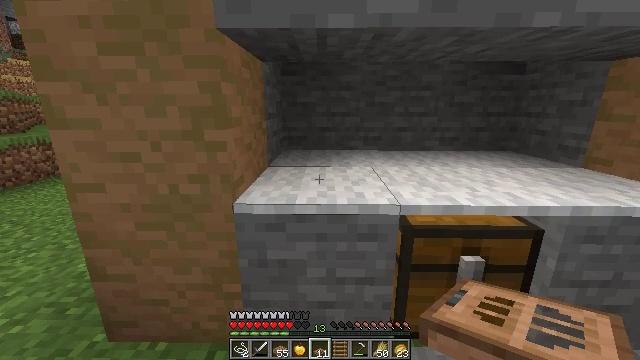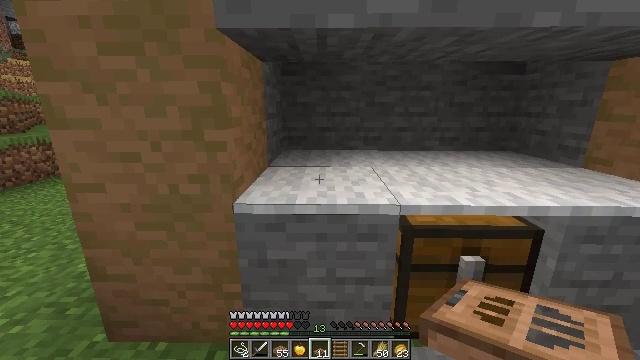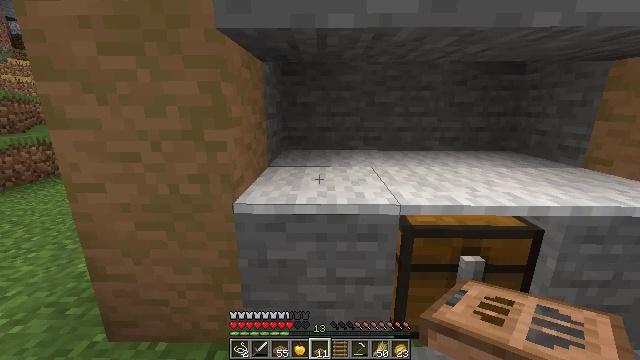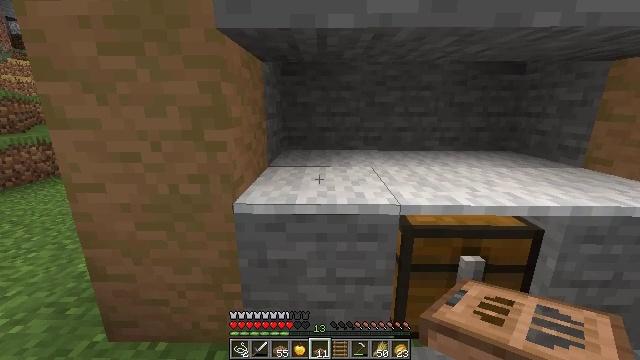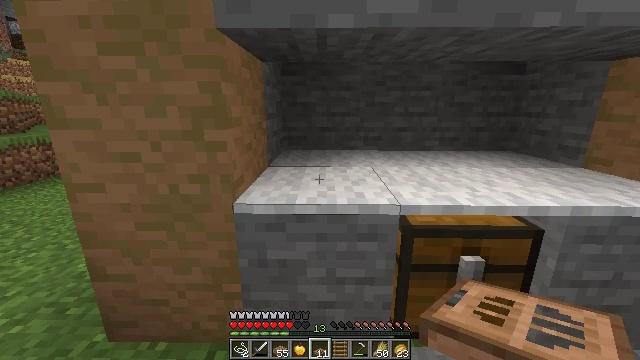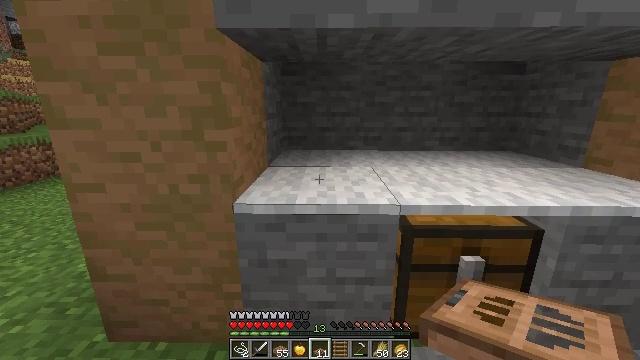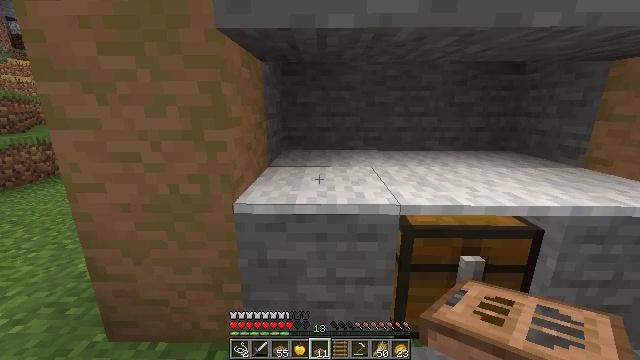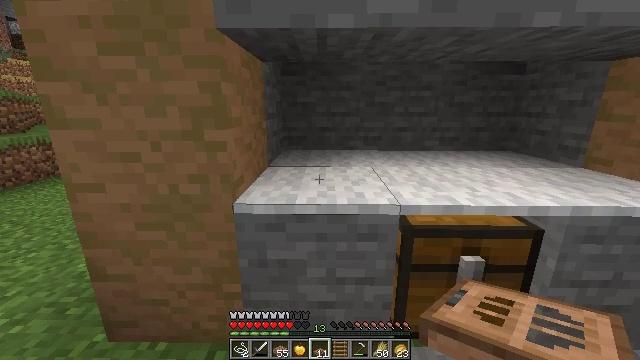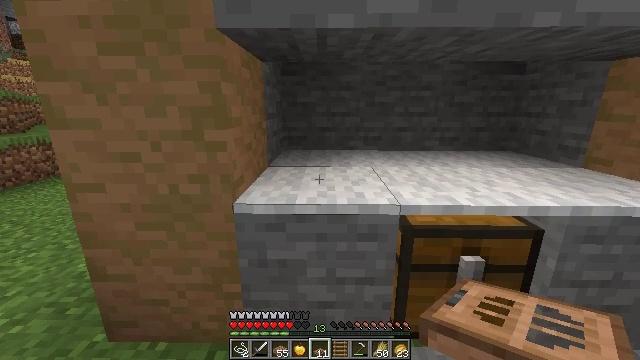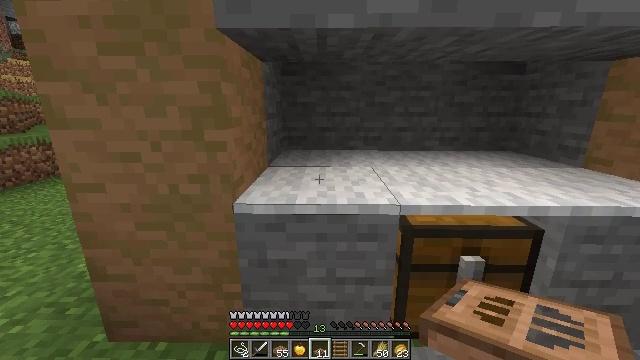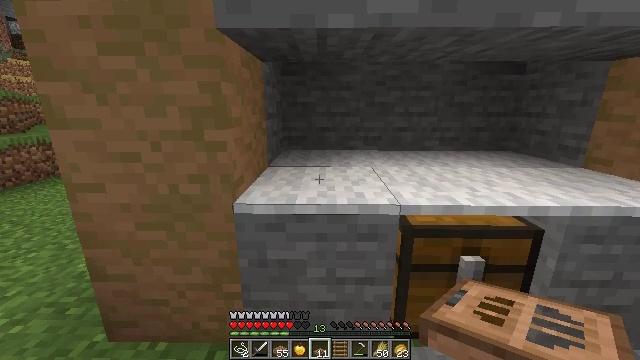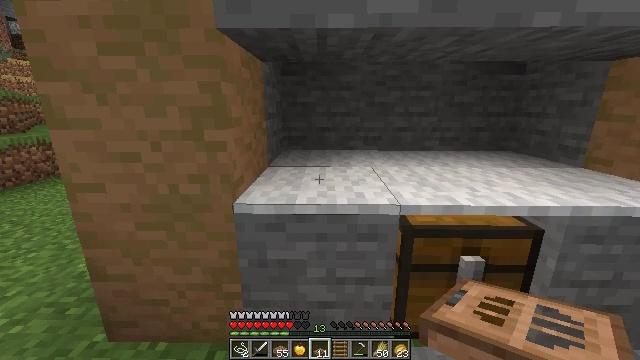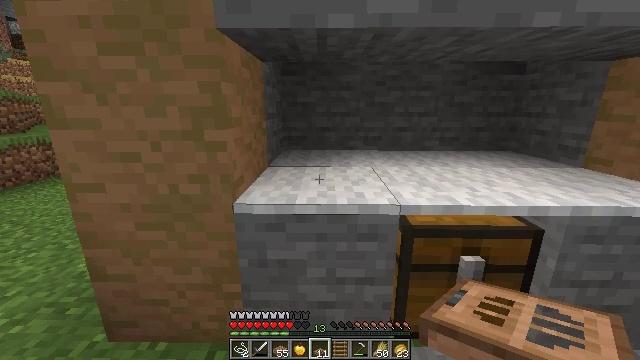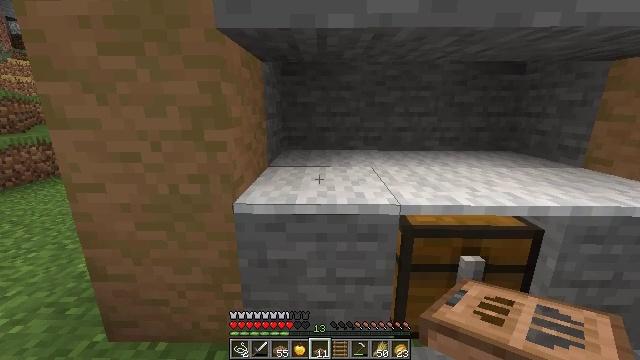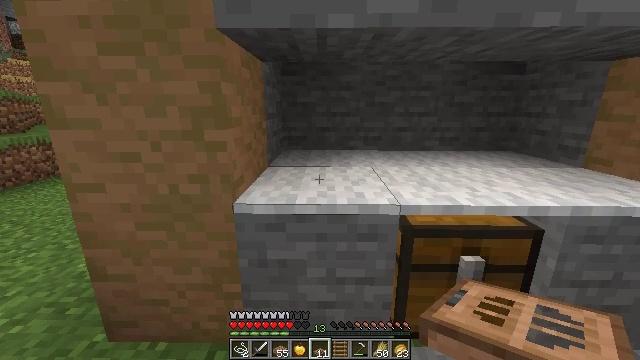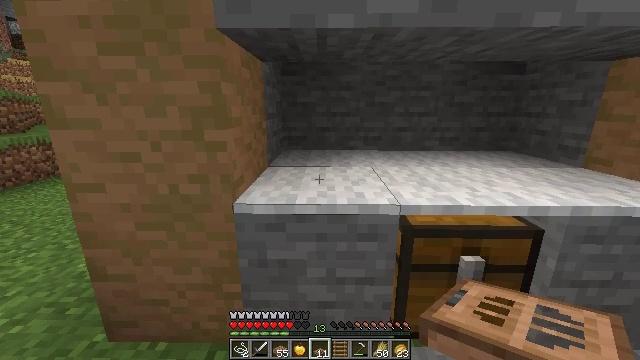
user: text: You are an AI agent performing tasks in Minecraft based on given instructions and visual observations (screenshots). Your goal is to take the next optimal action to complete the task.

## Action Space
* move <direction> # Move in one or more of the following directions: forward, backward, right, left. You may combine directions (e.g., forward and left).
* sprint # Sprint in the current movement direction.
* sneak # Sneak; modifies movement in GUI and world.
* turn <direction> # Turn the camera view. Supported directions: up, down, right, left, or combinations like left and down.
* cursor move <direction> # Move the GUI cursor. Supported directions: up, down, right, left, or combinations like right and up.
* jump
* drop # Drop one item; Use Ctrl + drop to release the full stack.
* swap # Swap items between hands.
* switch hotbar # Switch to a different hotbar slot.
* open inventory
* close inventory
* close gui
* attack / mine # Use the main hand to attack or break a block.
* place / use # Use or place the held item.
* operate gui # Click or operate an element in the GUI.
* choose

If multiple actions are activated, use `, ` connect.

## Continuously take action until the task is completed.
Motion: motion action
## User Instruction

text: Break the white carpet block.
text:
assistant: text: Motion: no_op
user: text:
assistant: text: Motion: no_op
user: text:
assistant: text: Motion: no_op
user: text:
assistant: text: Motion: no_op
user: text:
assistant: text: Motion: no_op
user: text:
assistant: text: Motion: no_op
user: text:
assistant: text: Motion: no_op
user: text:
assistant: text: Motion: no_op
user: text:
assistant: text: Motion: no_op
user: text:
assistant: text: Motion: no_op
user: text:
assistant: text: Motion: no_op
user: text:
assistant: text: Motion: no_op
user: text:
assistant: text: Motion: no_op
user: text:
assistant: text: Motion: no_op
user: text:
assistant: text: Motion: no_op
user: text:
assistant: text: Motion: no_op
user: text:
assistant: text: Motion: no_op
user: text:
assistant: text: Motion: no_op
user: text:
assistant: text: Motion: no_op
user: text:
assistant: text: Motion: no_op
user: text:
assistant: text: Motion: no_op
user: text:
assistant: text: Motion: no_op
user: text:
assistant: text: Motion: no_op
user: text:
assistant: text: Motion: no_op
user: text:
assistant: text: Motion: no_op
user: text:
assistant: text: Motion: no_op
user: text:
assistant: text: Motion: no_op
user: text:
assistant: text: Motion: no_op
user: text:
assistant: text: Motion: no_op
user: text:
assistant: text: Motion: no_op